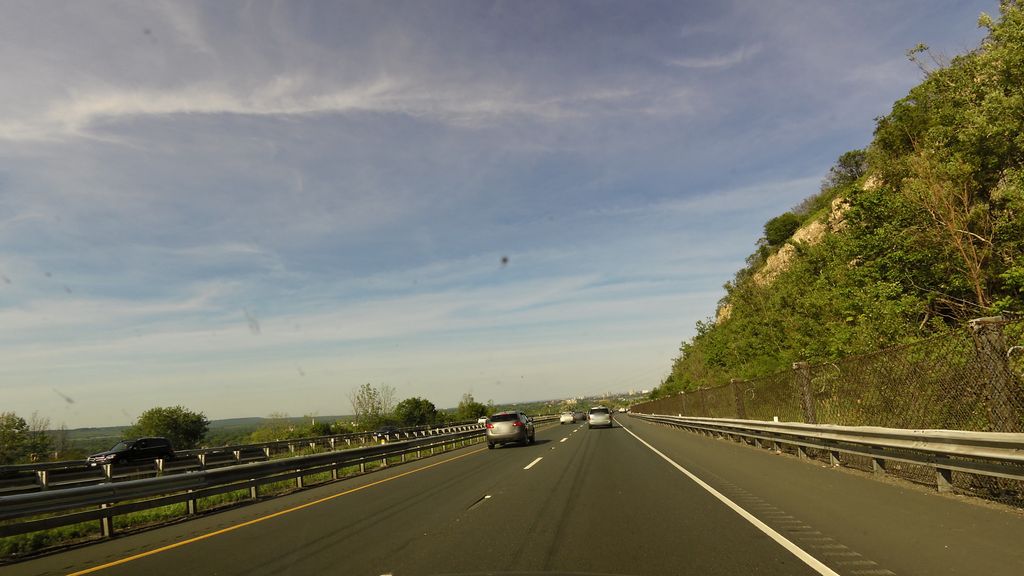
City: hamilton